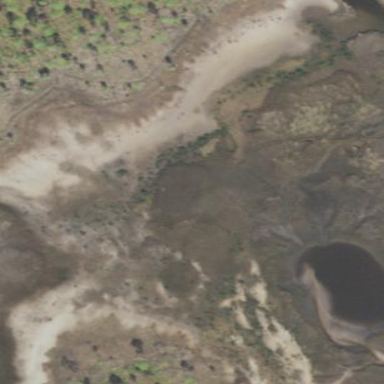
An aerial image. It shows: Saltmarsh wetland area.